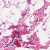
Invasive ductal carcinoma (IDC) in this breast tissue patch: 0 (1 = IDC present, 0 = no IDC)